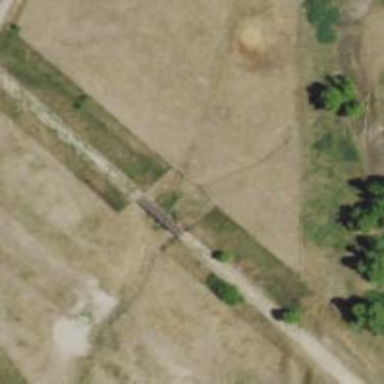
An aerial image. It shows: Abandoned railway bridge.